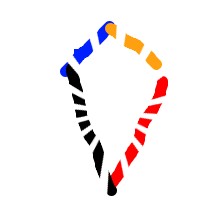
Shape: kite